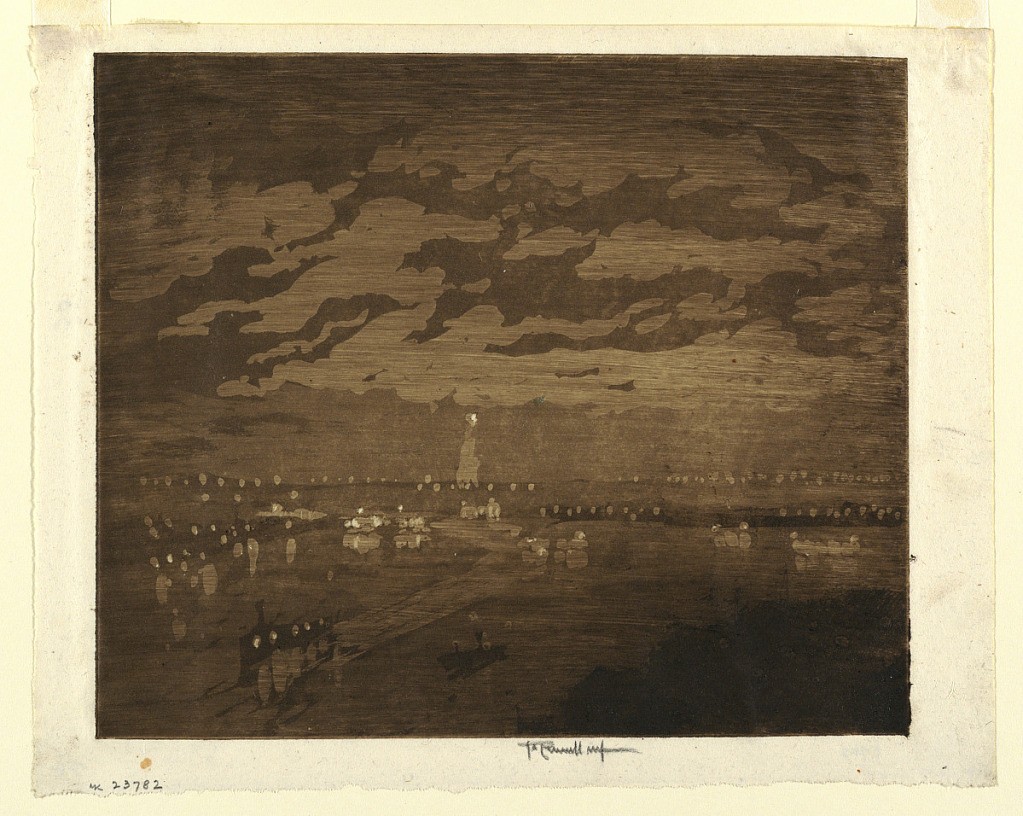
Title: The Bay, New York
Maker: Joseph Pennell, American, active England, 1857–1926
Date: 1922
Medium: Aquatint in black ink on paper
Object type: Print
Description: View of the water, with moonlight breaking through the clouds. The lights of New York seen in the distance.